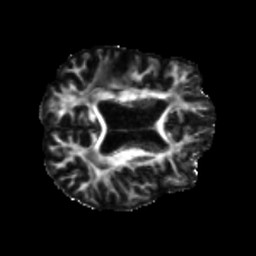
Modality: FA
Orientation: axial
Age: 75
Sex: male
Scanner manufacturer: siemens
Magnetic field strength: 3 T
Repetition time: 5.25 s
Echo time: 0.08 s